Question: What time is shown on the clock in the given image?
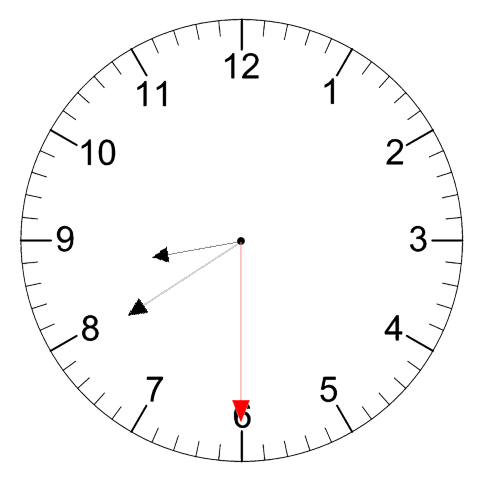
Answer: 08:39:30